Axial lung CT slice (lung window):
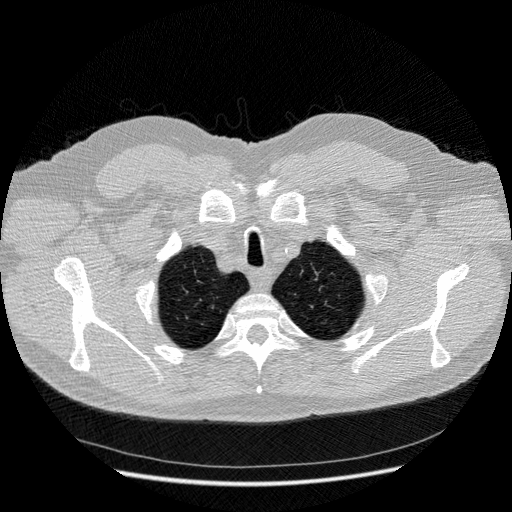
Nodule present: no